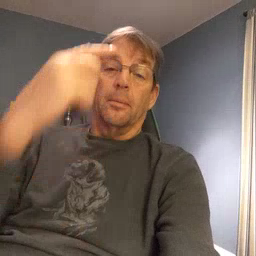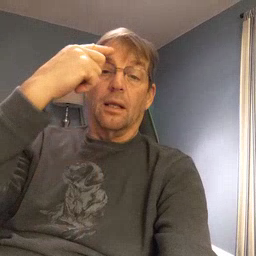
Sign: penny